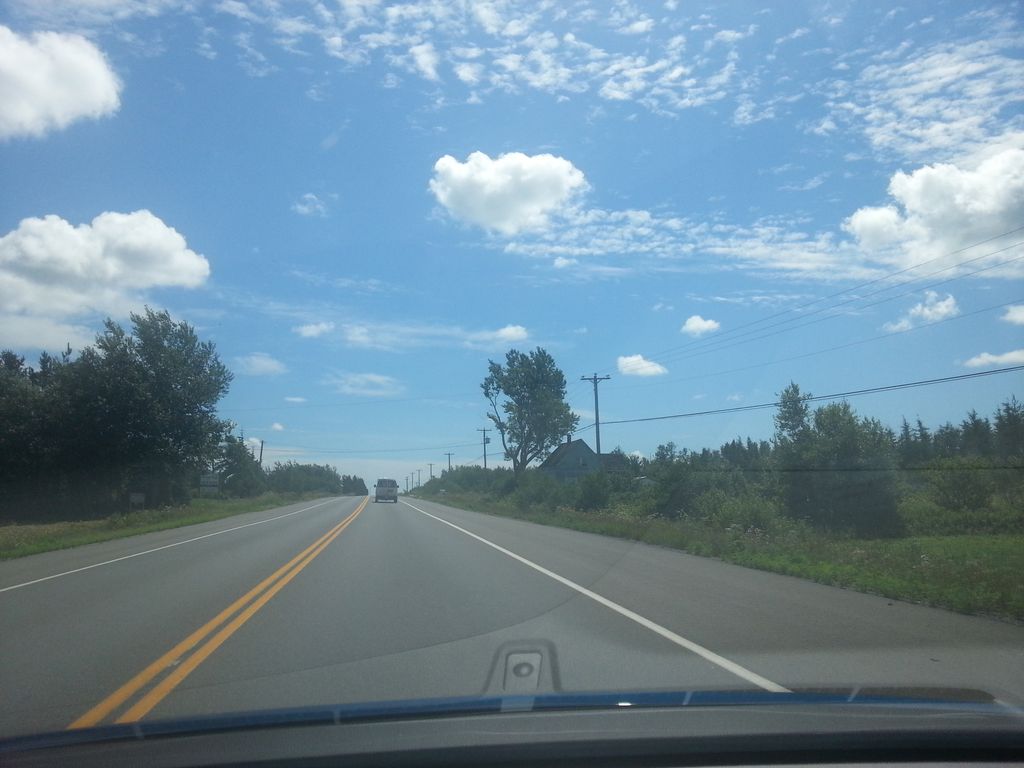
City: charlottetown